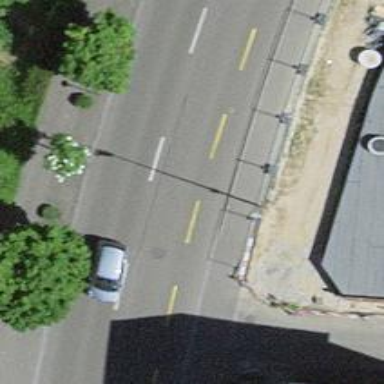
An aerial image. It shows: Secondary road with asphalt surface and sidewalks on both sides. There is lane for cyclists on both sides of the road.